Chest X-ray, AP view. Patient: 66 years old, sex M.
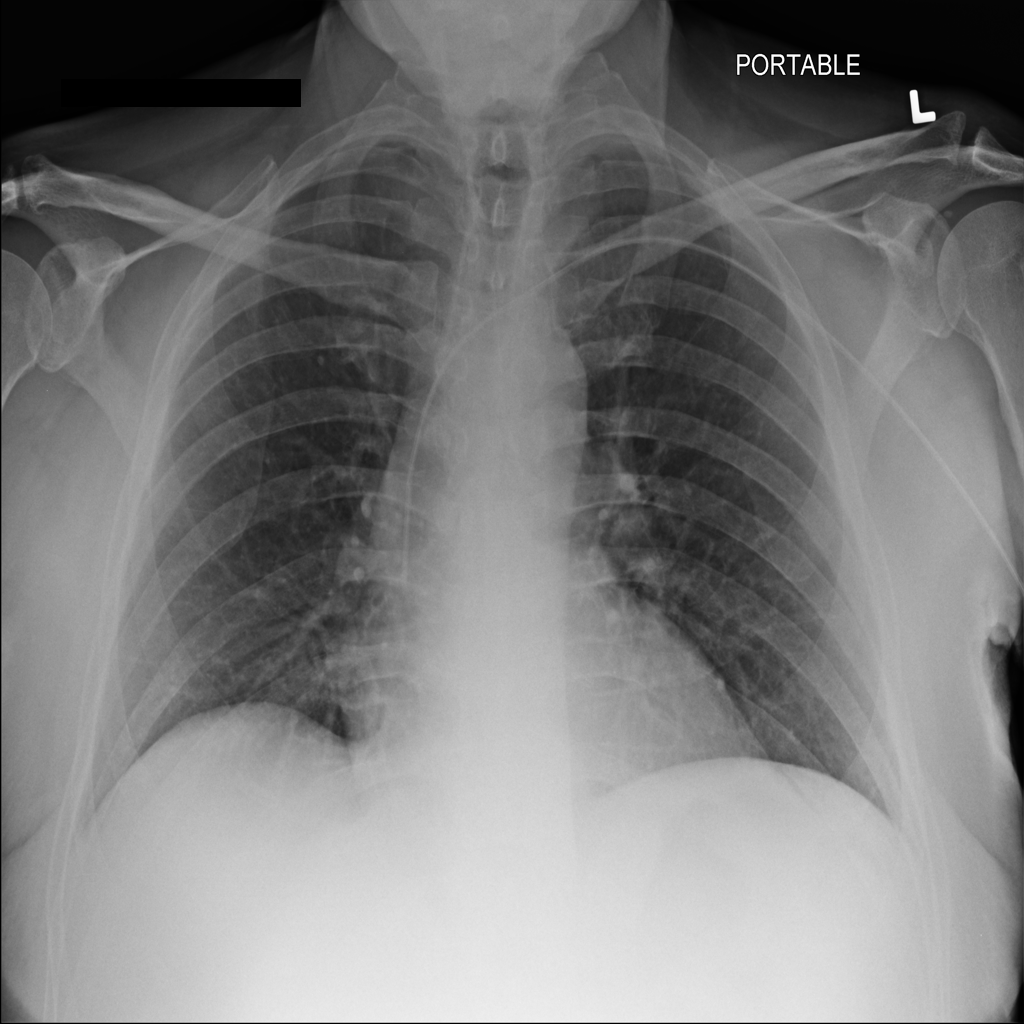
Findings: Atelectasis